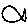
Label: fish